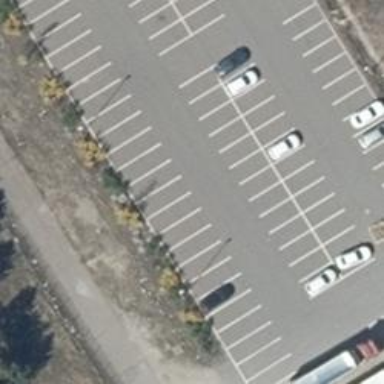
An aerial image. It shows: Road serving as parking aisle.